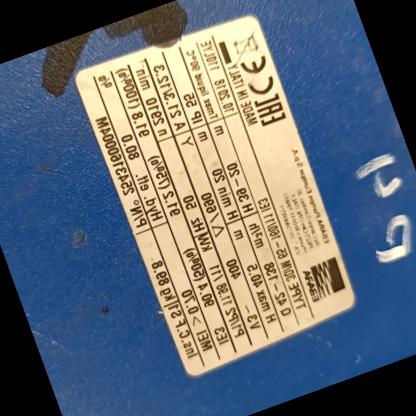
Klasa: tabliczka-znamionowa